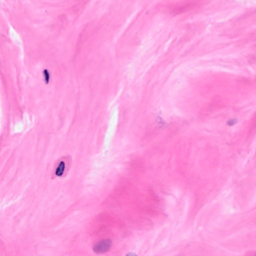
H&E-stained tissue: Breast